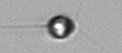
Label: Acanthoica_quattrospina